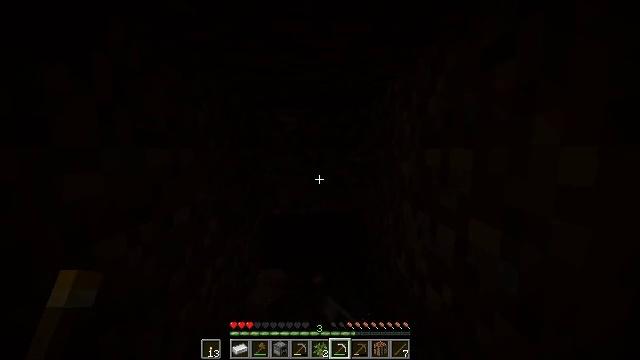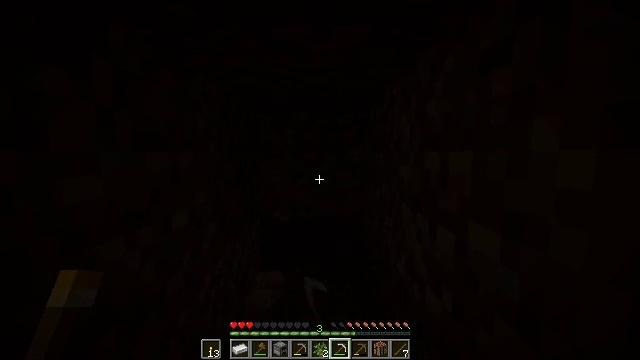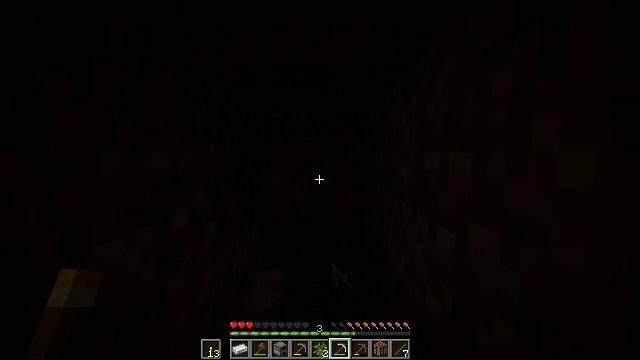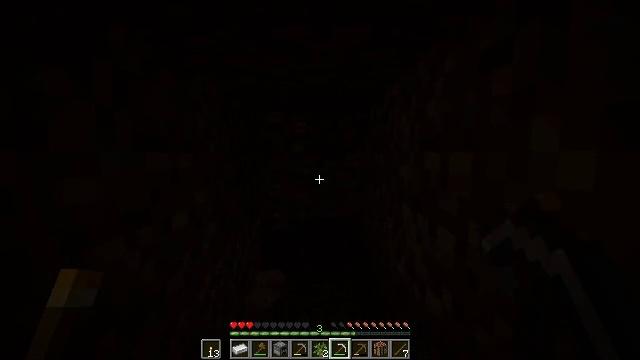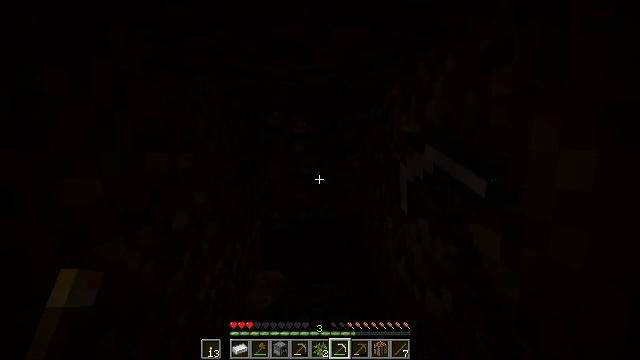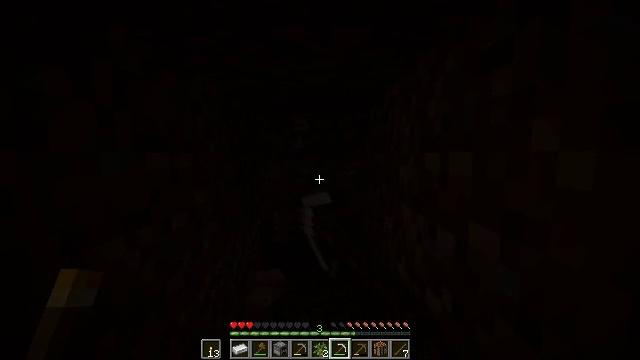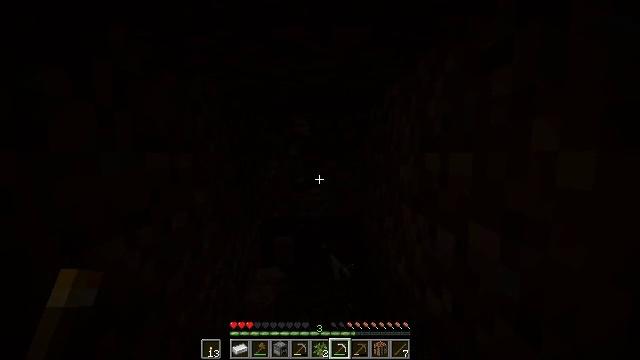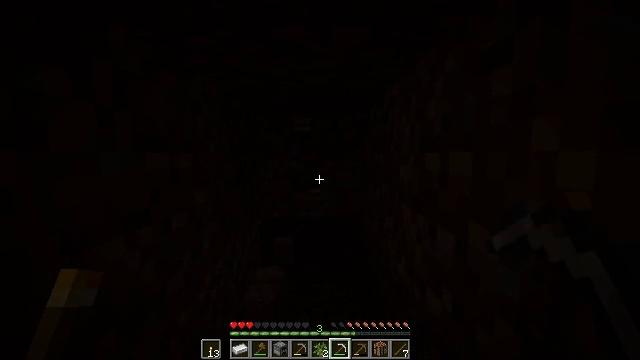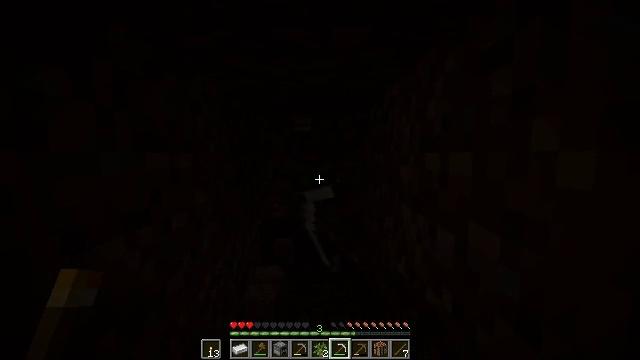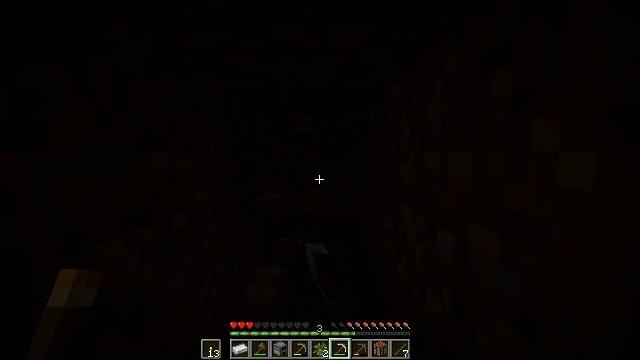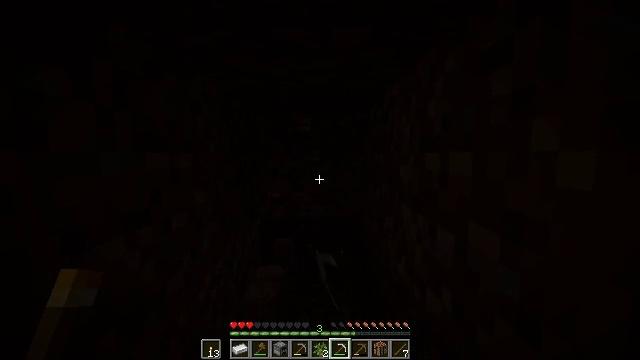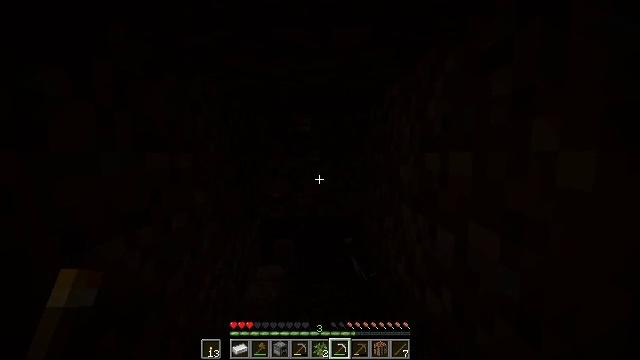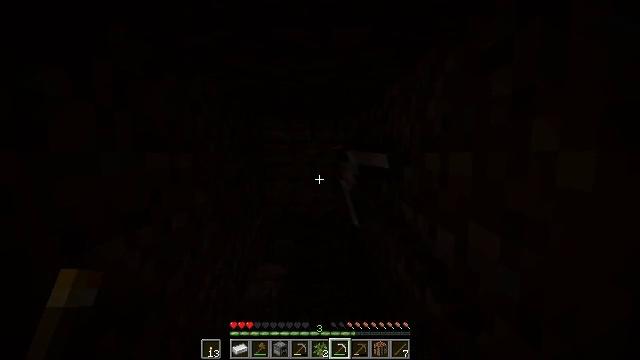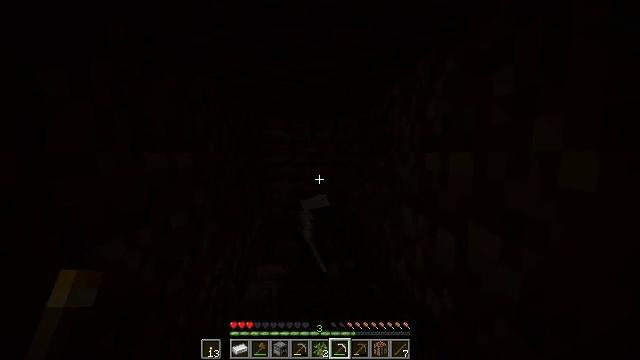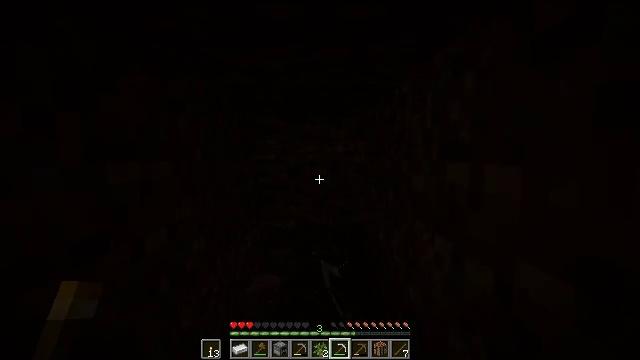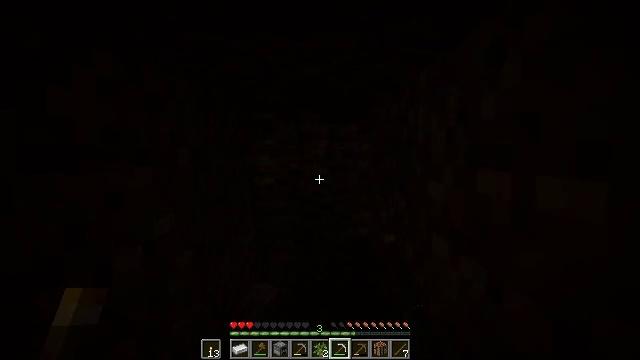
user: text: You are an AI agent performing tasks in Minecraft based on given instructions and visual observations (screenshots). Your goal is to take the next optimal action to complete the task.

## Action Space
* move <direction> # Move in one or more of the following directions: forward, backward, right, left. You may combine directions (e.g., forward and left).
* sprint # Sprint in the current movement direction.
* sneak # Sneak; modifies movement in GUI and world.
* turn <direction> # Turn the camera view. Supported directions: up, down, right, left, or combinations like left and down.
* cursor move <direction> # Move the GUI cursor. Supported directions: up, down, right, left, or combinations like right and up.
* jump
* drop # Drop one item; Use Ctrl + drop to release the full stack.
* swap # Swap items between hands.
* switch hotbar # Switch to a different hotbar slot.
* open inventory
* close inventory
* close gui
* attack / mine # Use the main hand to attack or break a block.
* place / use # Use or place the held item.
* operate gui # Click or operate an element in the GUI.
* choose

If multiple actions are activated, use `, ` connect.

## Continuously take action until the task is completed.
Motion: motion action
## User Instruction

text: Attack the ground to gather dirt.
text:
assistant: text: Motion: attack / mine
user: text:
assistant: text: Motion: attack / mine
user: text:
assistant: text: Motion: attack / mine
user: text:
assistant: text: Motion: attack / mine
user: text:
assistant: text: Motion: attack / mine
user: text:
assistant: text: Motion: attack / mine
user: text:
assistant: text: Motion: attack / mine
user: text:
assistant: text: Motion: attack / mine
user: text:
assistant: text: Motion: attack / mine
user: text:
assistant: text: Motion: attack / mine
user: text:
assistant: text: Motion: attack / mine
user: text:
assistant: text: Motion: attack / mine
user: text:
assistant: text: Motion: move forward, attack / mine
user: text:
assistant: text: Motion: move forward, attack / mine
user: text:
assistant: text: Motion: move forward, attack / mine
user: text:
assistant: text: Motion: attack / mine
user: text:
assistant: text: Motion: attack / mine
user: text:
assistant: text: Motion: attack / mine
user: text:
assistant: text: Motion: attack / mine
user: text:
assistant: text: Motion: attack / mine
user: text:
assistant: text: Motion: attack / mine
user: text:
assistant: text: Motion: attack / mine
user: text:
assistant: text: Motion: attack / mine
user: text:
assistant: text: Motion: attack / mine
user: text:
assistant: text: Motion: attack / mine
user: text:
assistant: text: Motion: attack / mine
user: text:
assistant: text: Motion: attack / mine
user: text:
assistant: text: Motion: attack / mine
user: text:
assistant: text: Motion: attack / mine
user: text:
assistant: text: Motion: attack / mine